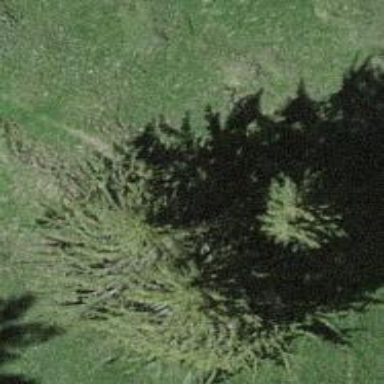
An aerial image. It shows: Evergreen needle-leaved tree.